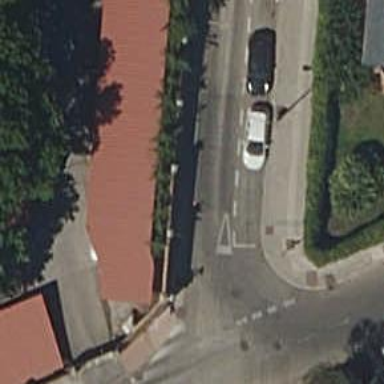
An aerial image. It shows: Road with "give way" sign.